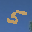
Label: 5